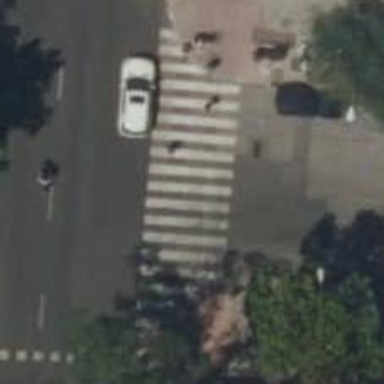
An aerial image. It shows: Uncontrolled crossing on the road.